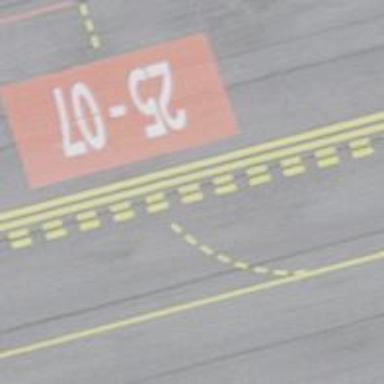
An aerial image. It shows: Runway holding position.